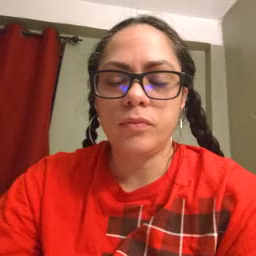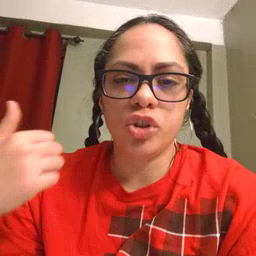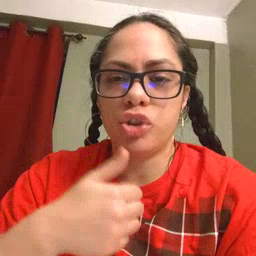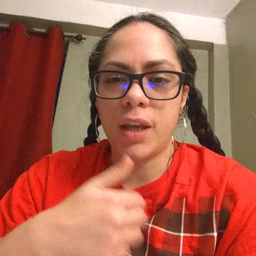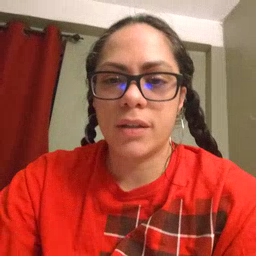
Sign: jacket